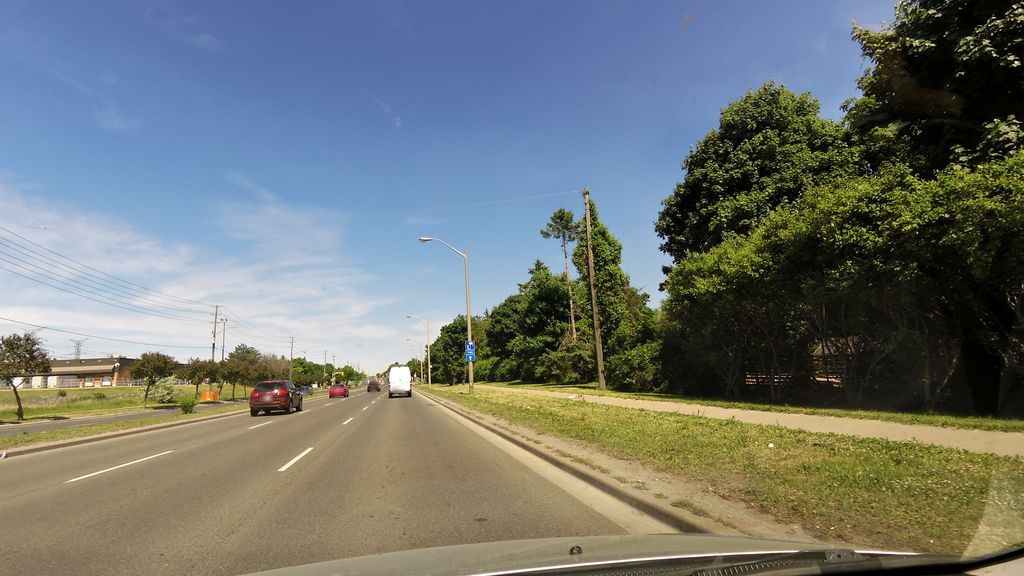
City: toronto